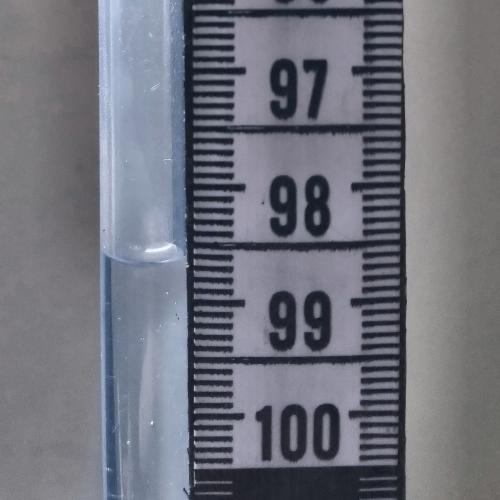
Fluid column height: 98.6 cm